Question: I have created 4 datagridview columns in design mode, and I have bounded a datatable to datagridview's datasource, and its generates autocolumns (4 Columns)in gridview.
My doubt is If I create 4 datagrid columns in design mode, How can I place the values of bounded columns to default columns (created in design mode).
See the screenshot, first four columns are created in designmode, other 3 columns autogenerated, But here I dont know how can I correctly place the cells.

This is my first doubt, second is,
Is it possible to add a new row to the same datagridview (from 4 textbox values) ? if yes, How ?
I appreciate your help on this doubts
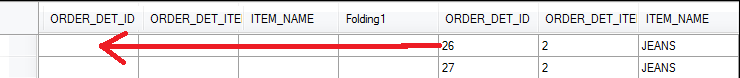
Answer: 1. You need to bind predefined columns to the columns of the datasource. Set DataPropertyName property of DataGridViewColumns to the name of the column in the datasource
'''
Me.DataGridViewColumnOrderDetID.DataPropertyName = "ORDER_DET_ID"
Me.DataGridViewColumnOrderDetItem.DataPropertyName = "ORDER_DET_ITEM"
' etc.
'''
This can be done in the designer too.
And set 'DataGridView.AutoGeneratedColumns = false'.
1. Create and add new row to the datatable based on the values of textboxes
'''
Dim newRow As DataRow = yourdatatable.NewRow()
With newRow
.SetField(Of Int32)("ORDER_DET_ID", Int32.Parse(Me.TextBoxOrderDetID.Text))
.SetField(Of String)("ORDER_DET_ITEM", Me.TextBoxOrderDetItem.Text)
' etc.
End If
yourdatatable.Rows.Addf(newRow)
'''